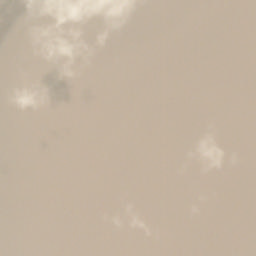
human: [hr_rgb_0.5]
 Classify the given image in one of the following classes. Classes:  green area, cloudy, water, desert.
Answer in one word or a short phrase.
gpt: cloudy